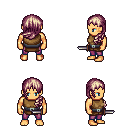
a pixel art fantasy rpg character, male body template, human, tanned skin, leather chest armor, magenta pants, white blonde left-swept hairstyle, dagger, four views (front, back, left, right), 2x2 character sprite sheet, small pixel art, hard edges, no anti-aliasing